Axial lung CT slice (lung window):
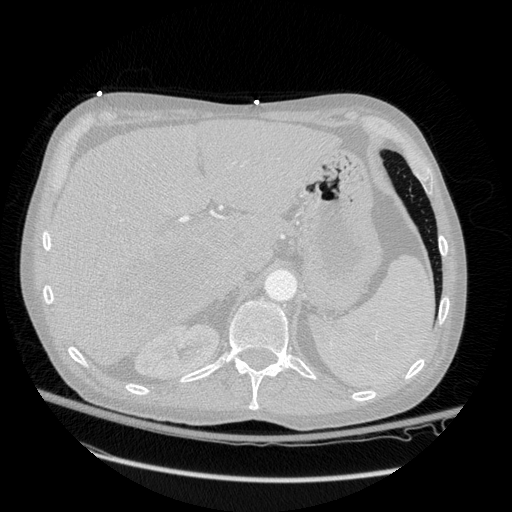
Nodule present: no